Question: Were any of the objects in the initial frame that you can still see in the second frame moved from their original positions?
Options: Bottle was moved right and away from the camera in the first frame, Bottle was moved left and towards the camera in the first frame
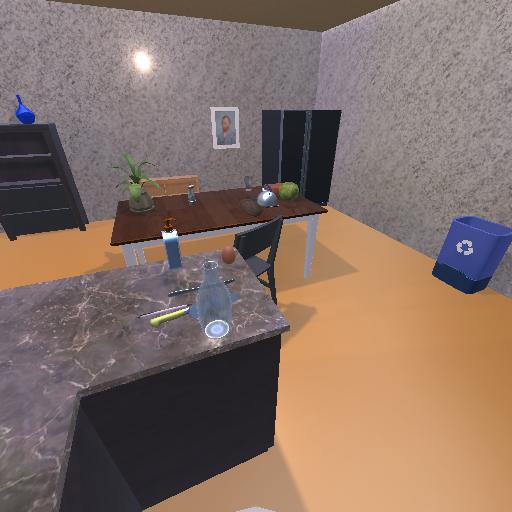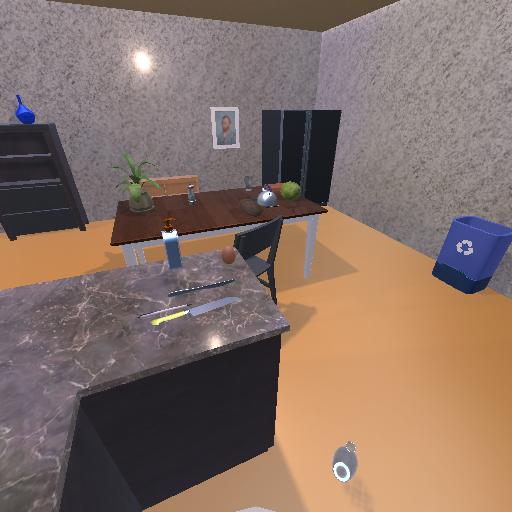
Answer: Bottle was moved right and away from the camera in the first frame